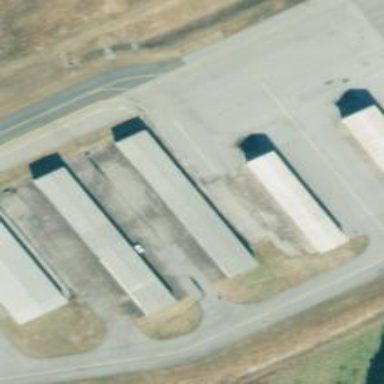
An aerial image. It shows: Hangar building at the airport.